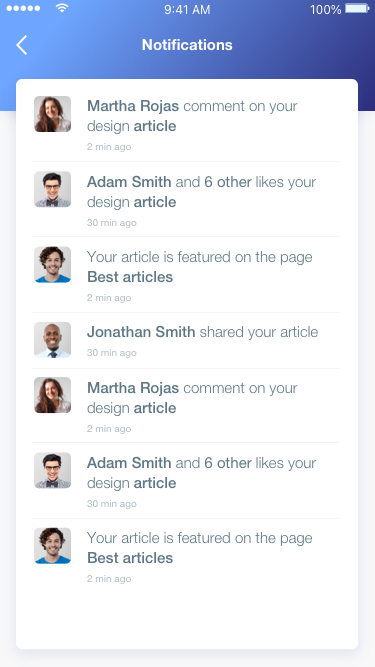
Text in this UI design:
Notifications
Martha Rojas comment on your
design article
2 min ago
Adam Smith and 6 other likes your
design article
30 min ago
Your article is featured on the page
Best articles
2 min ago
Jonathan Smith shared your article
30 min ago
Martha Rojas comment on your
design article
2 min ago
Adam Smith and 6 other likes your
design article
30 min ago
Your article is featured on the page
Best articles
2 min ago